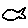
Label: fish